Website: bh-photo
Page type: account-selection
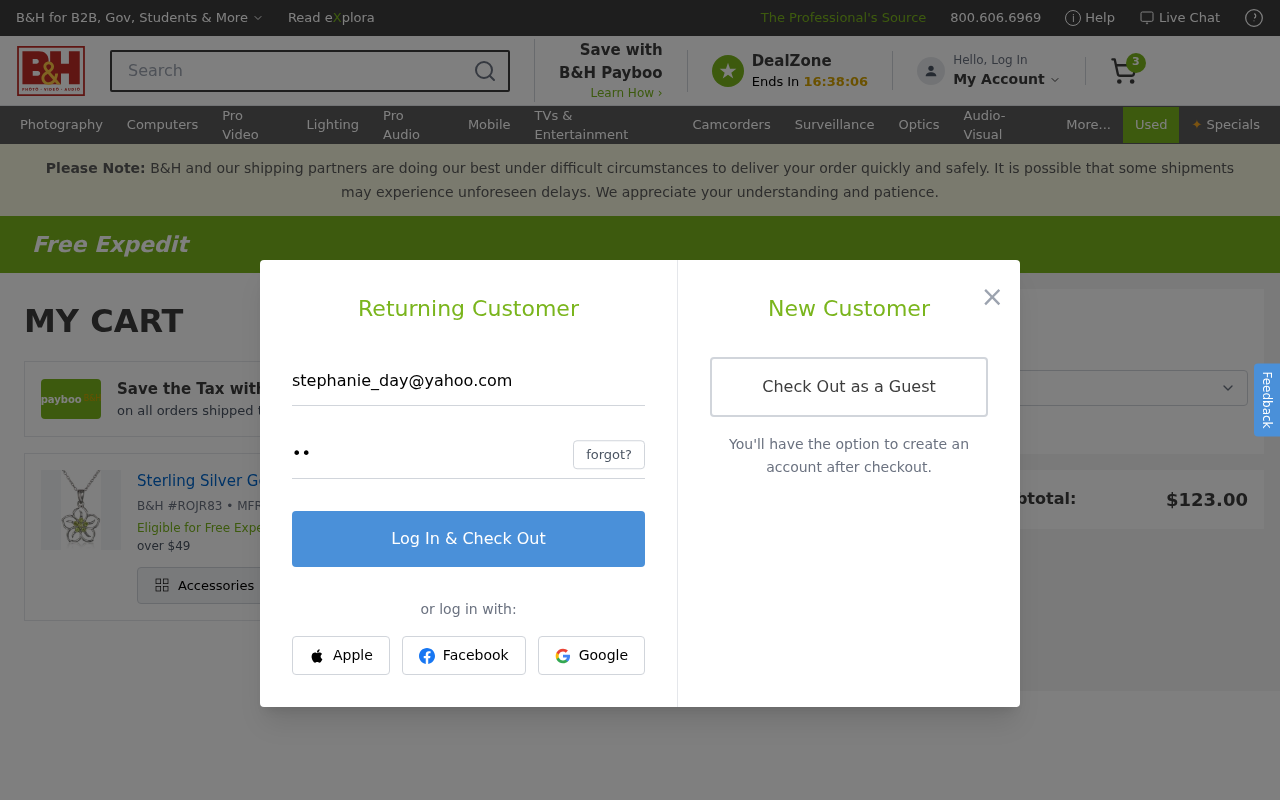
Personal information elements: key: PII_EMAIL
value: stephanie_day@yahoo.com
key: PII_POSTCODE
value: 67845
Product elements: key: PRODUCT1_NAME
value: Sterling Silver Gemstone Flower Pendant Necklace
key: PRODUCT1_QUANTITY
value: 3
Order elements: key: ORDER_NUM_ITEMS
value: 3
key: ORDER_SUBTOTAL
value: $123.00
Search elements: key: HEADER_SEARCH
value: Search
Other elements: key: BH_ITEM_NUMBER
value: ROJR83
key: MFR_NUMBER
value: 39406G